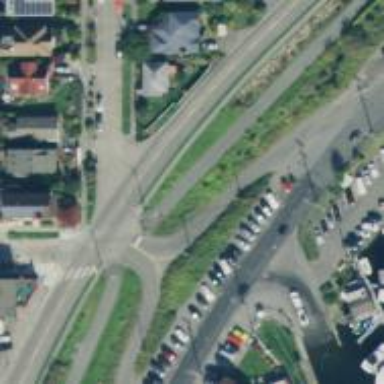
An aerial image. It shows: Unmarked crossing at the intersection of footway.